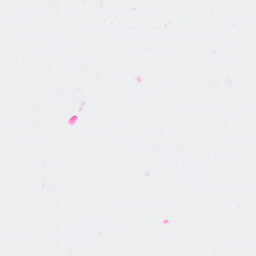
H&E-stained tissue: Breast